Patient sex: M
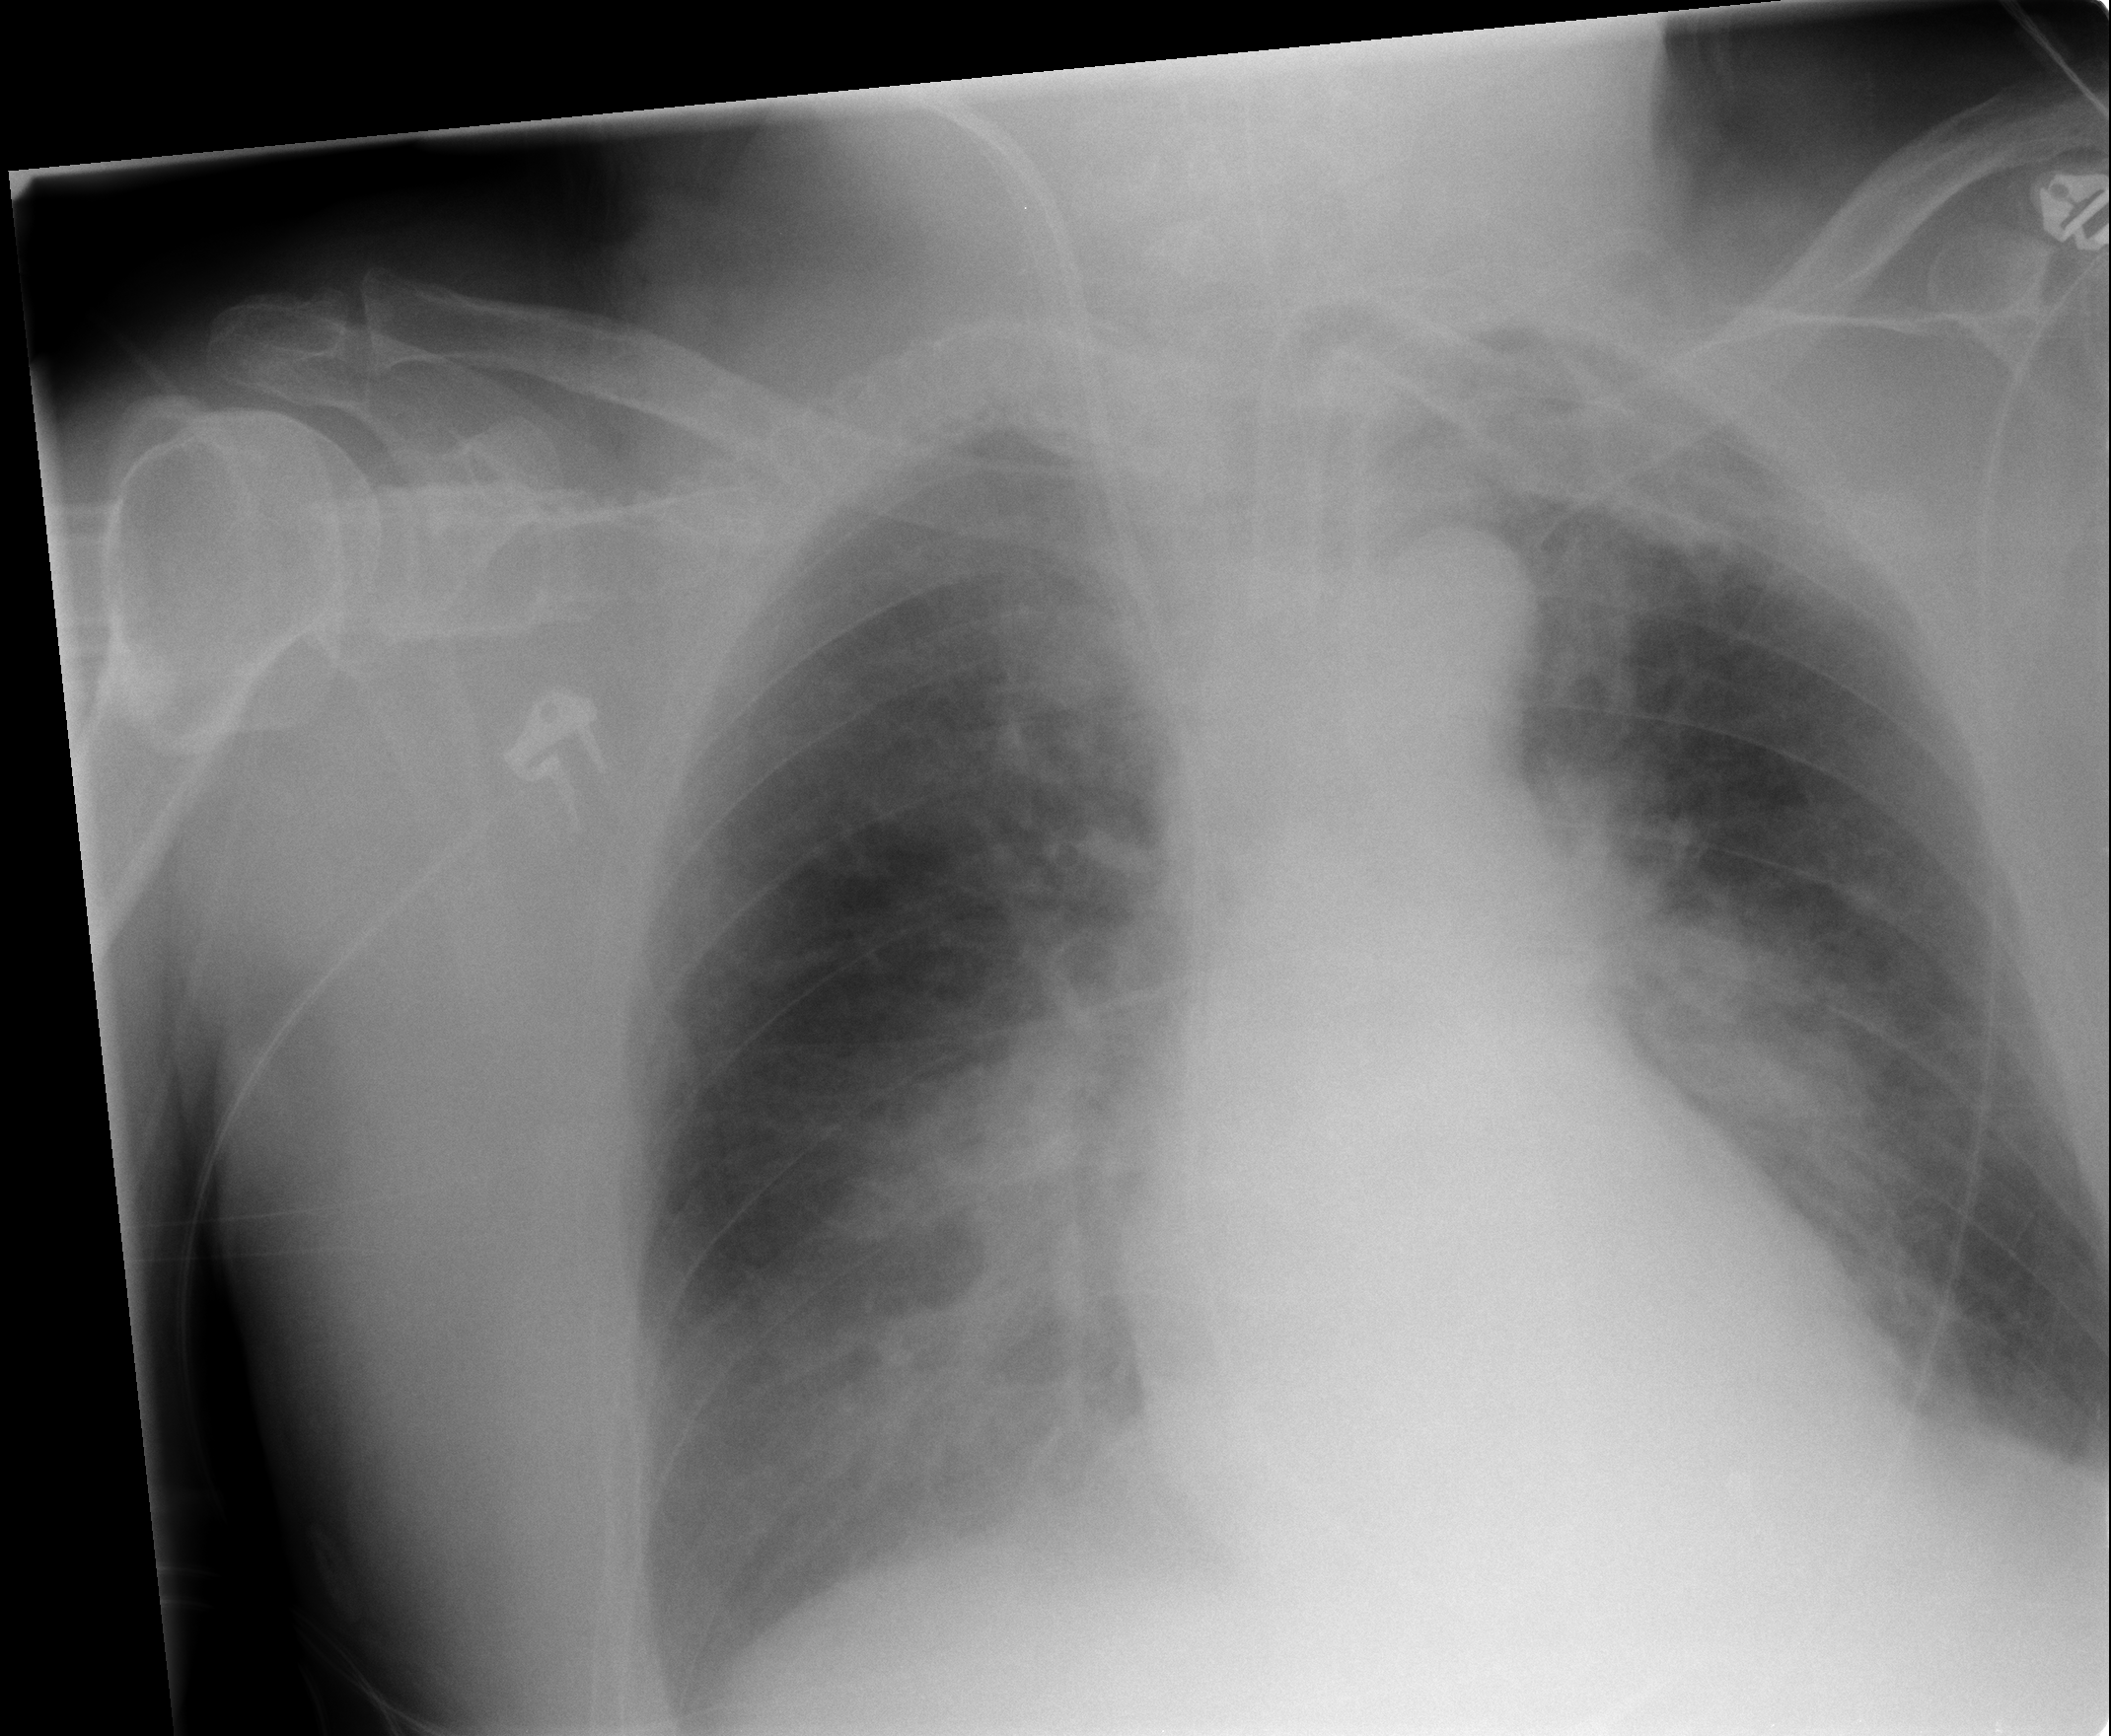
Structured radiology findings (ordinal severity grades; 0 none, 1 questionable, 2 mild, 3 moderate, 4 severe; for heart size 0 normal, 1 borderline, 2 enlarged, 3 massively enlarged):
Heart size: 0
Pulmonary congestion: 3
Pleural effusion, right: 1
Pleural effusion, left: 1
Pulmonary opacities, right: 2
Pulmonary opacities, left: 2
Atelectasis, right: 2
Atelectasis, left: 2